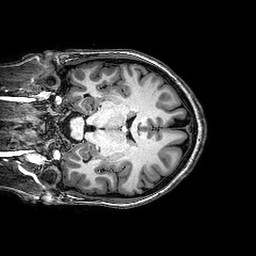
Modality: T1w
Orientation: coronal
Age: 25
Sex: female
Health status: healthy
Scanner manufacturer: philips
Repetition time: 0.00815 s
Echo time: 0.00373 s